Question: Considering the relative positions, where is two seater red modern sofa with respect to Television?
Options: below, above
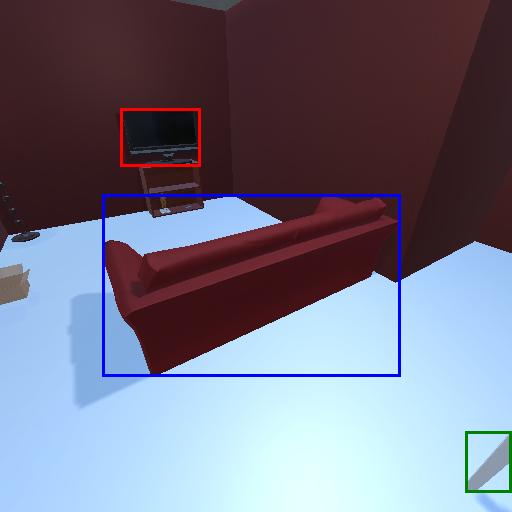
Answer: below